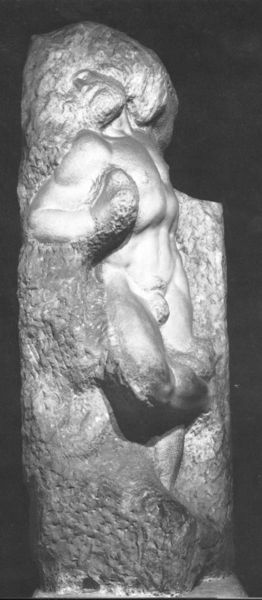
Titel: Erwachender Sklave
Künstler: Michelangelo
Institution: Florenz, Galleria dell’ Accademia
Schlagwörter: akt, fuß, kampf, kopf, körper, mann, nackt, weiß, brust, marmor, bart, arm, stein, renaissance, skulptur, bein, italien, rauh, muskeln, bauch, glatt, plastik, geschlecht, knie, penis, unvollendet, rau, sklave, leiden, dramatik, standbein, fotographie, aufbäumen, ringen, michelangelo, non-finito, steinern, bearbeitet, bearbeitungsspuren, 1450, unbearbeitet